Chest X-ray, AP view. Patient: 66 years old, sex F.
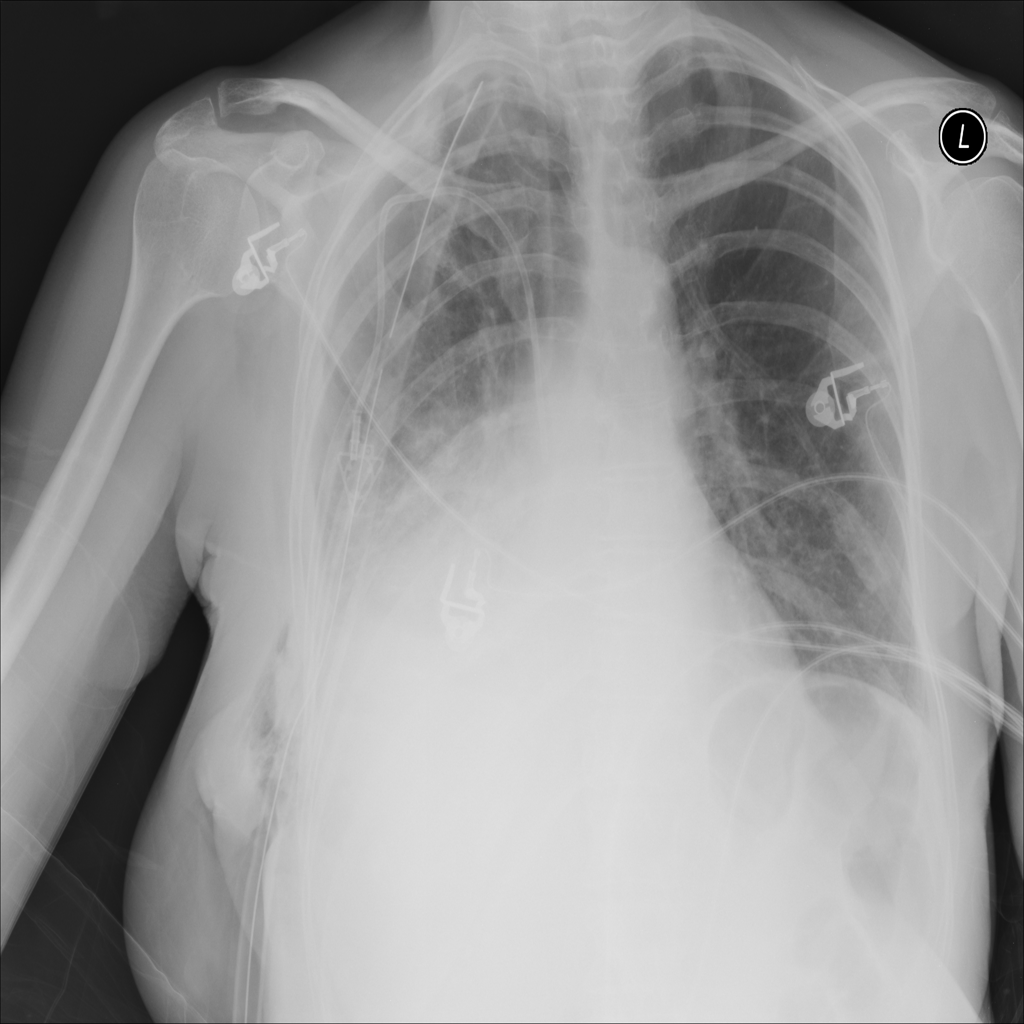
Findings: Atelectasis, Consolidation, Emphysema